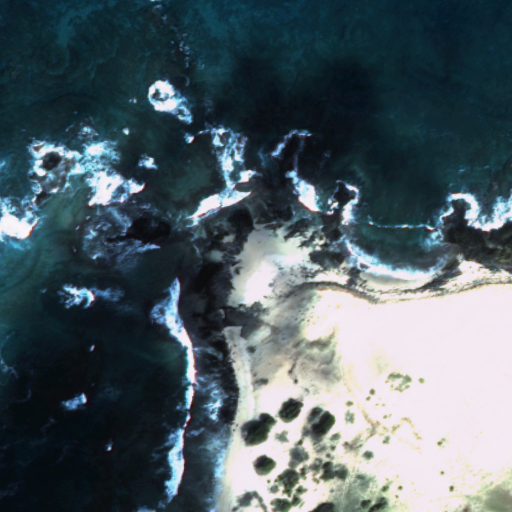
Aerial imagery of cape in Hawaii named Kamakalepo Point containing only unknown